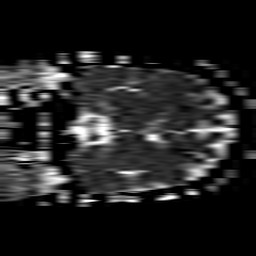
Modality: ADC
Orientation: coronal
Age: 55
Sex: female
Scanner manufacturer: philips
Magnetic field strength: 1.5 T
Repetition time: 3.514 s
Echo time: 0.07117 s